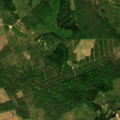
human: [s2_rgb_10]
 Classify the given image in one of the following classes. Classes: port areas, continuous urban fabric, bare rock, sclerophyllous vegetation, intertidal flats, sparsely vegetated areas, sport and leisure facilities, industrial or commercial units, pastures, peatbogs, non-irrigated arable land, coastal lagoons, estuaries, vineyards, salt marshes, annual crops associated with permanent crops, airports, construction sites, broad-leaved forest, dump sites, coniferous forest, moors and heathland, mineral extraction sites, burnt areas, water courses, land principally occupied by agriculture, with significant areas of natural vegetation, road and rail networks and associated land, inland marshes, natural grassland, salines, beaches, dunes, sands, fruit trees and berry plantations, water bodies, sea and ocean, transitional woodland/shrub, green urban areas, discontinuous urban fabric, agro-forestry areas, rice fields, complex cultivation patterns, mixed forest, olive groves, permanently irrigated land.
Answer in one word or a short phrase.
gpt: coniferous forest, mixed forest